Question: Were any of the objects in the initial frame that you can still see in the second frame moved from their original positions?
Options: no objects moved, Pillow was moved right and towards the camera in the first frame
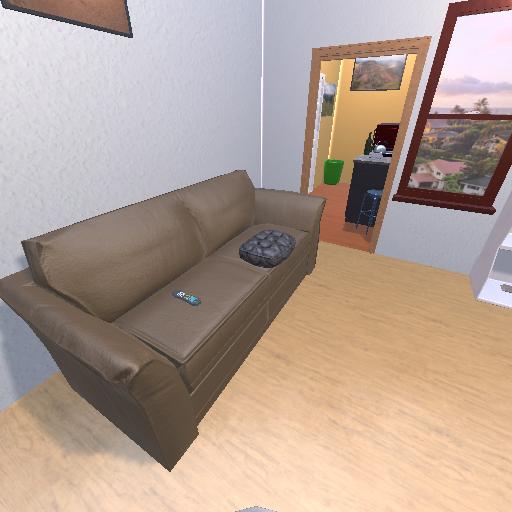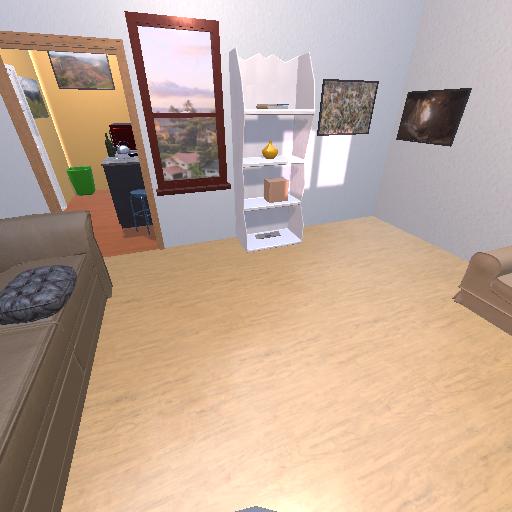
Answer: no objects moved